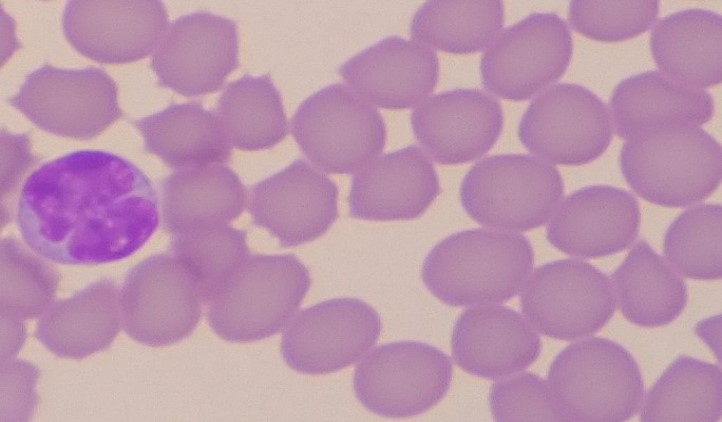
White blood cell type: Monocyte